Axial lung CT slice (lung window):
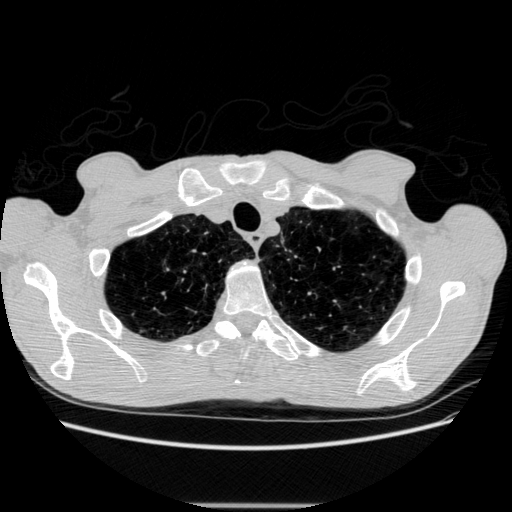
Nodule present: no